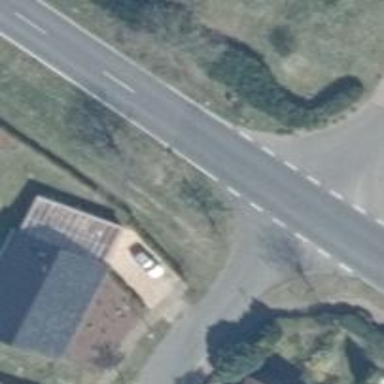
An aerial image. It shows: Road with "give way" sign.